Question: I'm using iTerm2 (Build 2.0.0.20150412) and Growl (v2.1.3). I've got 'Enable growl notifications' selected for my profile as I use it with 'rspec' and 'growl_notify' when I'm writing code.
Is there a way to turn off the notification for new output received in tab as seen in the screenshot but keep the rspec notification?

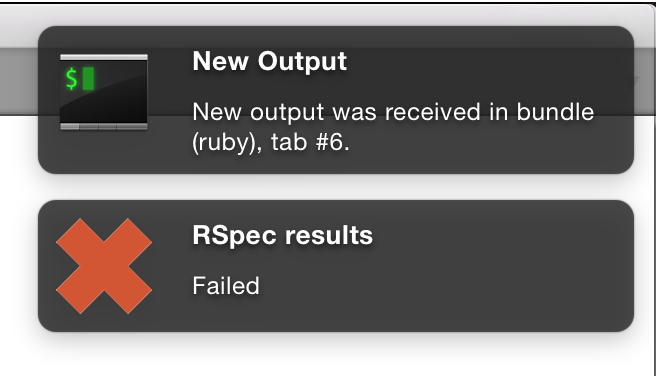
Answer: It's actually in the Growl preferences. In the Applications tab, you can enable / disable several notification types, including New Output.
<URL>